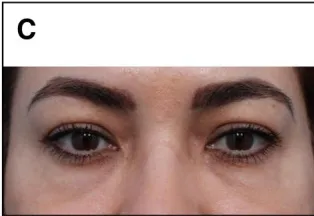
6 months after treatment with hyaluronidase and fractionated radiofrequency microneedling treatment outlined in Case 3.
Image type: medical_photograph (other_medical_photograph)